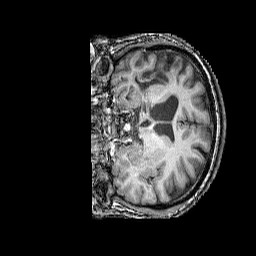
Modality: T1w
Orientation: coronal
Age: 37
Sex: female
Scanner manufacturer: siemens
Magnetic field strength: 3 T
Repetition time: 2.25 s
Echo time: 0.00411 s